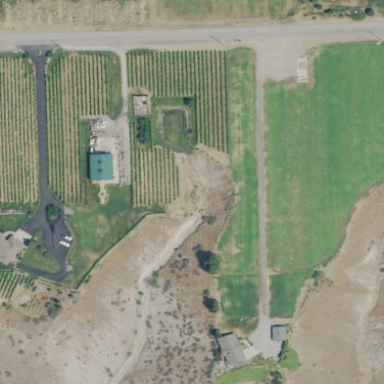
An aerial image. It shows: Vineyard with grape crops.